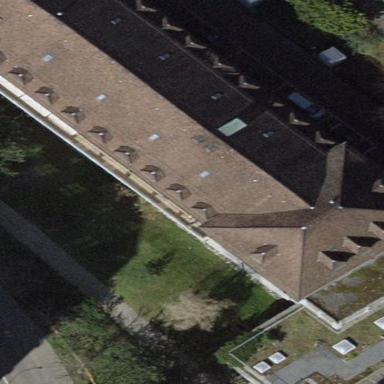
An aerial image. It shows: Hospital building.